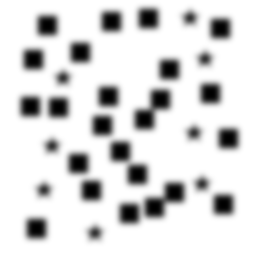
Squares: 24
Triangles: 0
Stars: 8
Total shapes: 32